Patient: sex F, age 73
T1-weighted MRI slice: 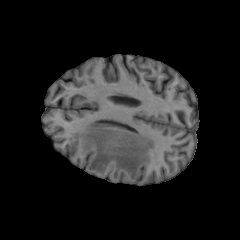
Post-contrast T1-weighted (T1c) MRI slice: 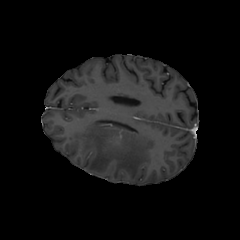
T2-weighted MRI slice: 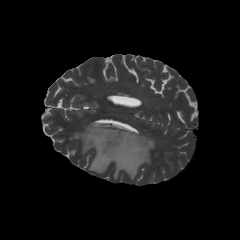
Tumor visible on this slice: yes
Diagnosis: Glioblastoma, IDH-wildtype
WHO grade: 4